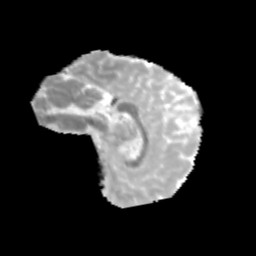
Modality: MD
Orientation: sagittal
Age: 12
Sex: female
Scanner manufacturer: siemens
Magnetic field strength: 3 T
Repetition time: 3.8 s
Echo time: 0.07 s